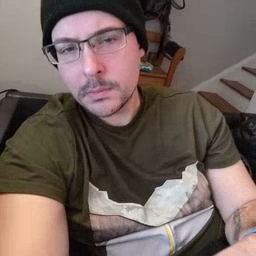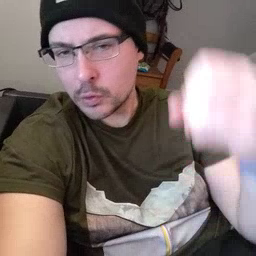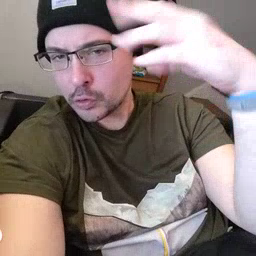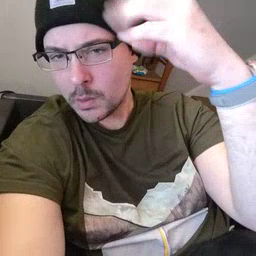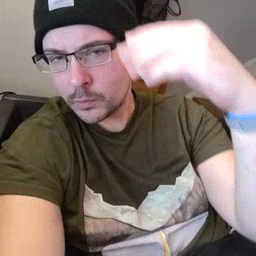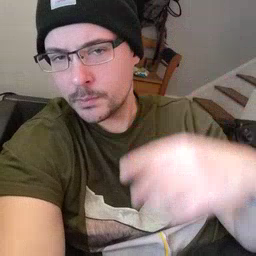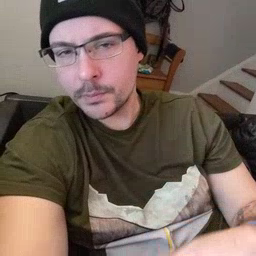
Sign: shower